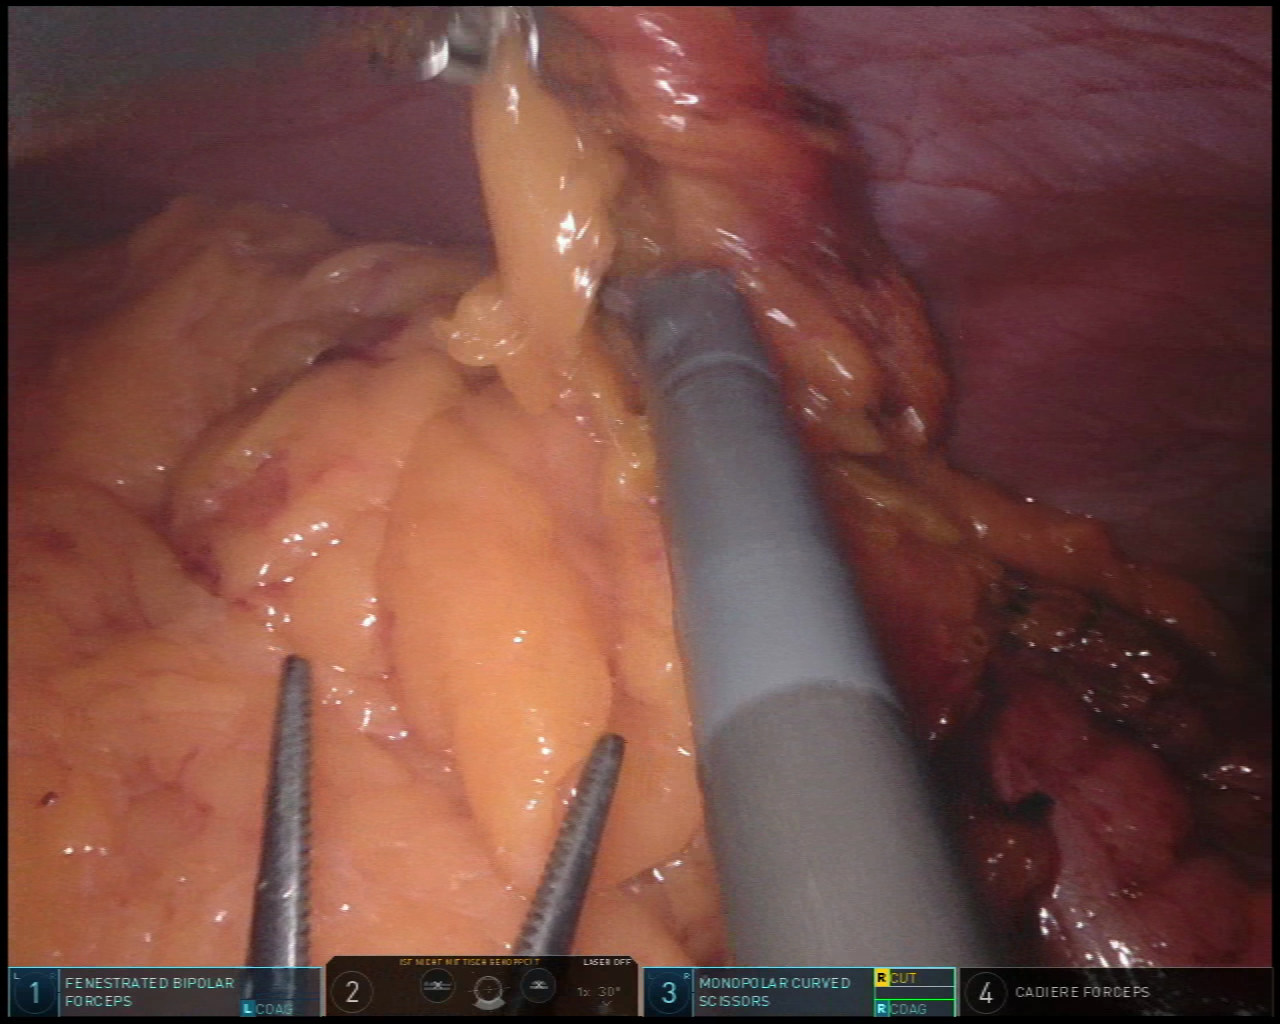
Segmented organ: colon
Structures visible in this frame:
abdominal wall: yes
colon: yes
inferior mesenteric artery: no
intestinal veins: no
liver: no
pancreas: no
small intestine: no
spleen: no
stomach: no
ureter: no
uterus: no
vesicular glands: no